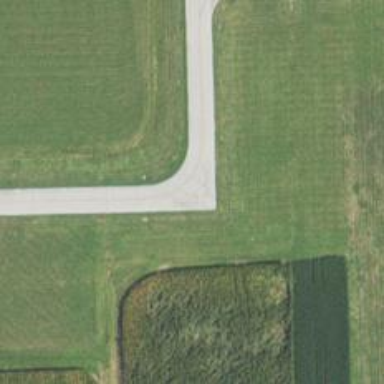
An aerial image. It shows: Image of taxiway at airport.